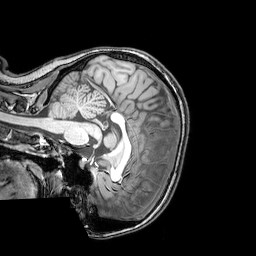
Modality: T1w
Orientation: sagittal
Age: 26
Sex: female
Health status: healthy
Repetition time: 0.081 s
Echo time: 0.037 s